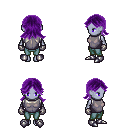
a pixel art fantasy rpg character, female body template, dark elf, purple skin, steel chest armor, teal pants, purple loose hair, metal gloves, metal boots, four views (front, back, left, right), 2x2 character sprite sheet, small pixel art, hard edges, no anti-aliasing